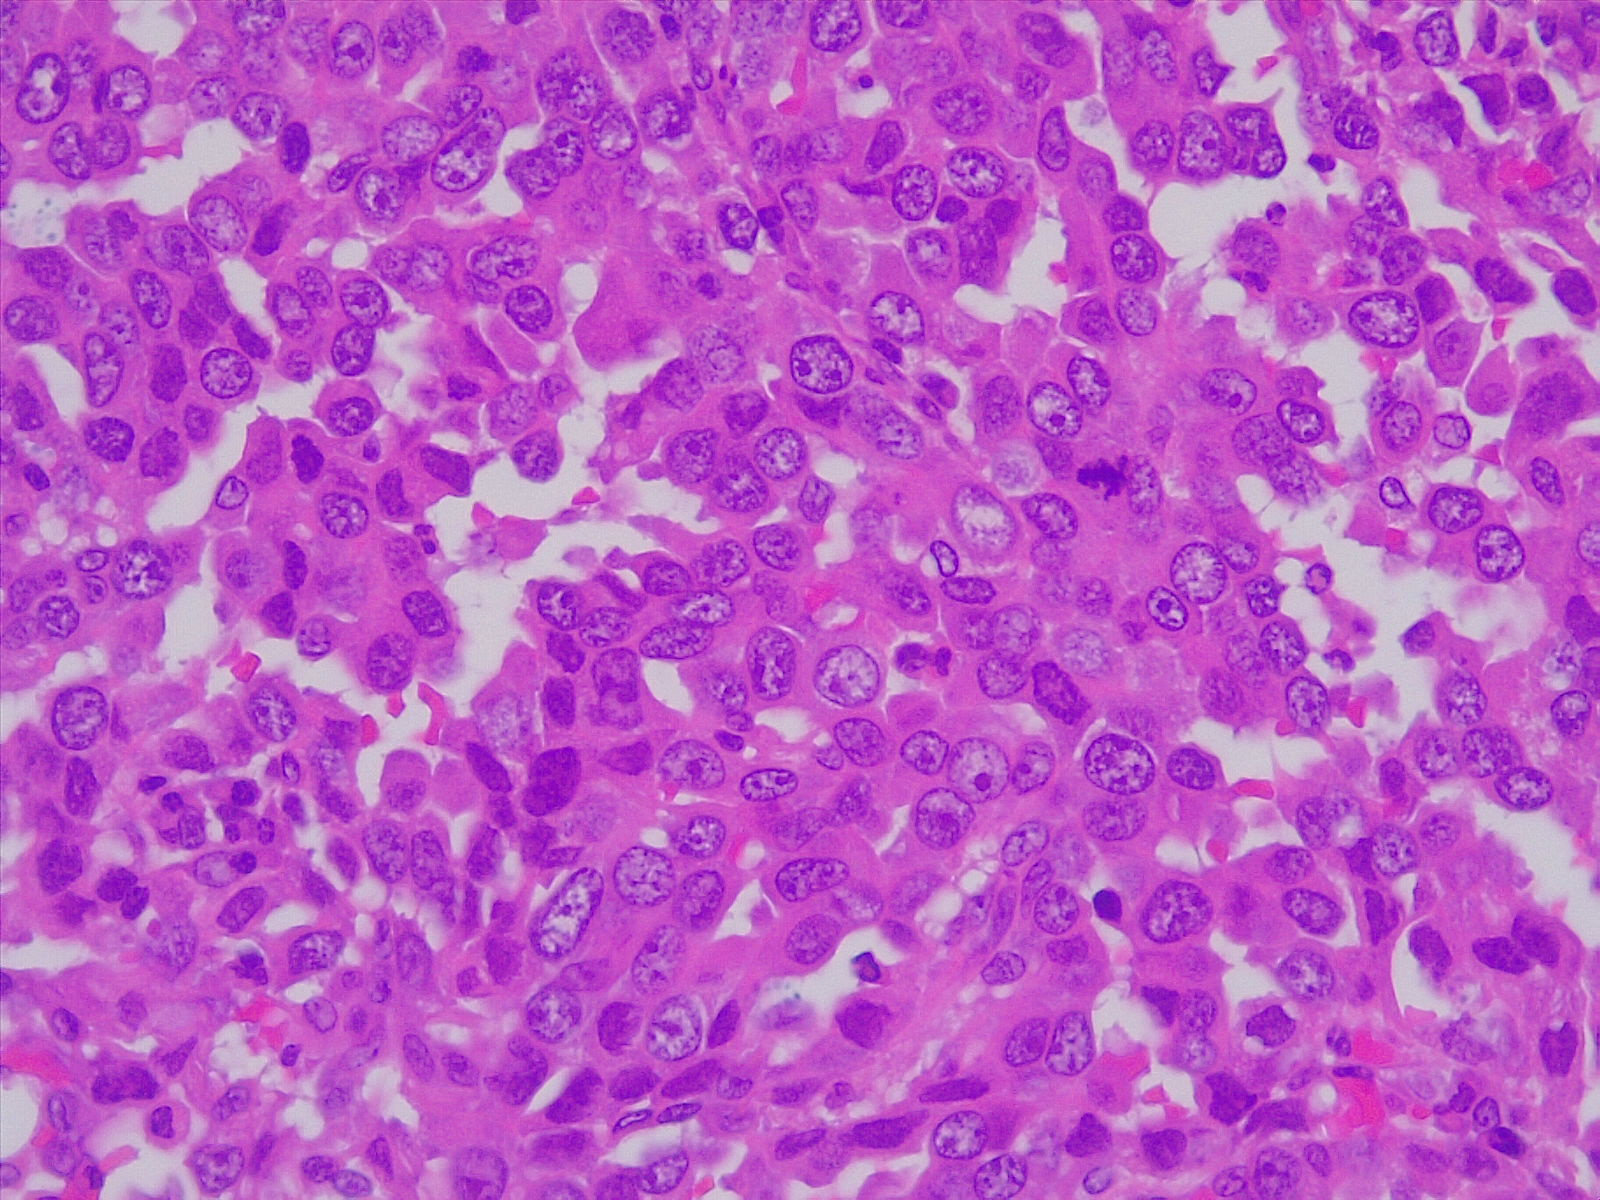
Label: lung adenocarcinoma, poorly differentiated